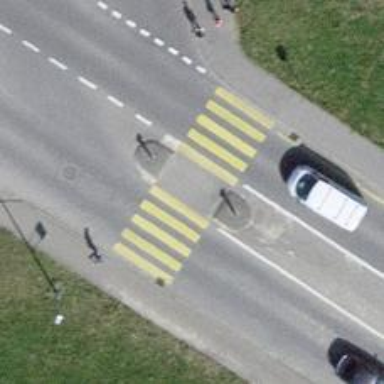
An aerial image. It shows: Footway with zebra crossing.